Field crop: maize
Growth stage: 2
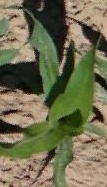
Species: maize